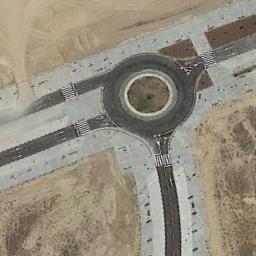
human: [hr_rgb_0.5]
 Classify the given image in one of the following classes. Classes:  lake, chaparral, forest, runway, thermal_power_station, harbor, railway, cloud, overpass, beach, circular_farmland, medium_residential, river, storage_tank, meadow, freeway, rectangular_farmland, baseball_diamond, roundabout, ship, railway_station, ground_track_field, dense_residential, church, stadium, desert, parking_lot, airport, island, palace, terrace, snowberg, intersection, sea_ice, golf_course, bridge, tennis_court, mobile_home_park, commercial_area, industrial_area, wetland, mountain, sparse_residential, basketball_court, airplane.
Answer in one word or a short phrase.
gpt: roundabout